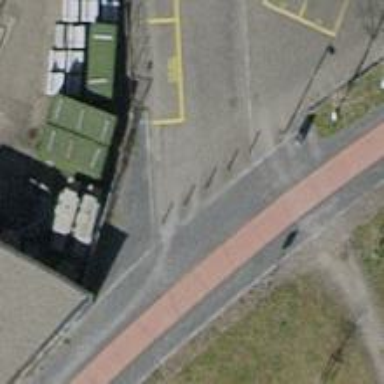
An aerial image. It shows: Bollard barrier.